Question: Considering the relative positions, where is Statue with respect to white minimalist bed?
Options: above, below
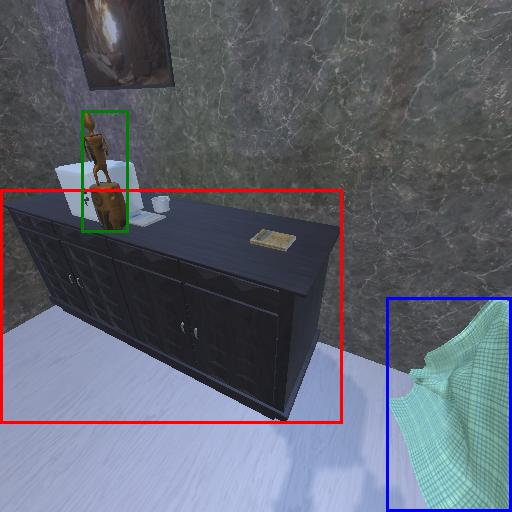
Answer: above